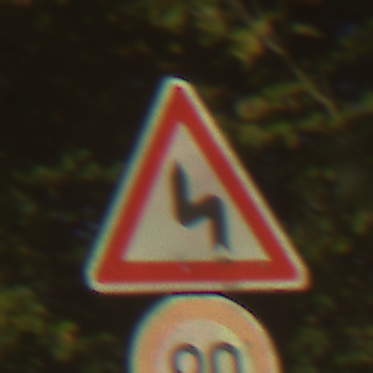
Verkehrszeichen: DoppelkurveZunaechstLinks
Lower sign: Geschwindigkeit90
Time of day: SunriseSunset
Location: Outdoor (Nature)
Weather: PartlyCloudy
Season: NotSpecified
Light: Natural